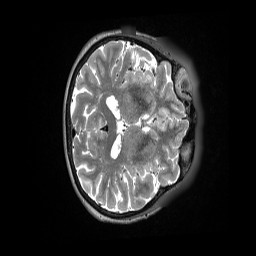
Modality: T2w
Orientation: axial
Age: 70
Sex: male